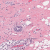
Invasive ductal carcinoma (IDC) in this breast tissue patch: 0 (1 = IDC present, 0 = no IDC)